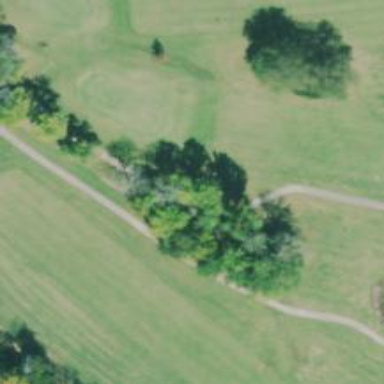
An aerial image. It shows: Footway that doubles as golf path.